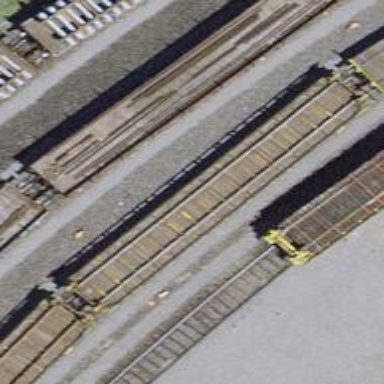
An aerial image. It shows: Single-track spur railway line.